Interaction volume radius: 5 \u00c5
Interaction volume height: 35 \u00c5
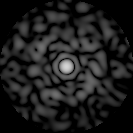
Disorder parameter: 0.8335